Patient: sex F, age 57
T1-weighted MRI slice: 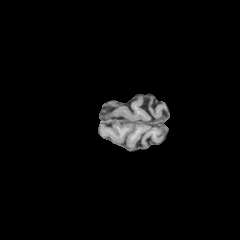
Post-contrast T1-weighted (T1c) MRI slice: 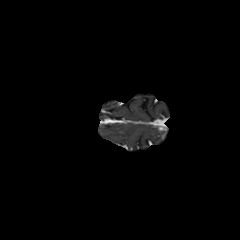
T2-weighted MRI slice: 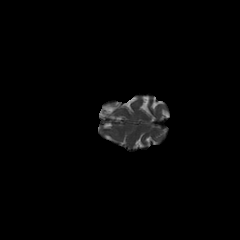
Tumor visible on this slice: no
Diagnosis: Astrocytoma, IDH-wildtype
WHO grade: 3